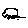
Label: car